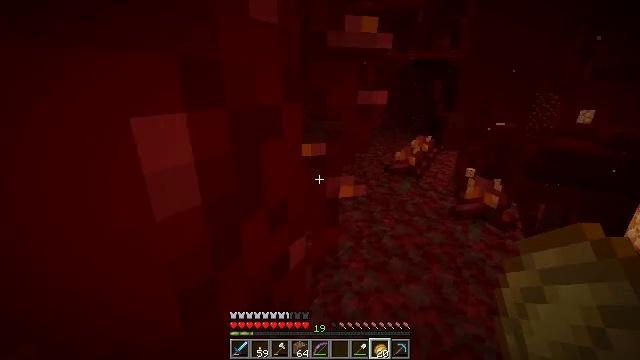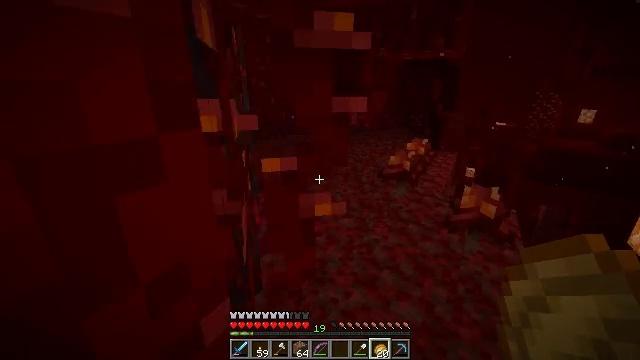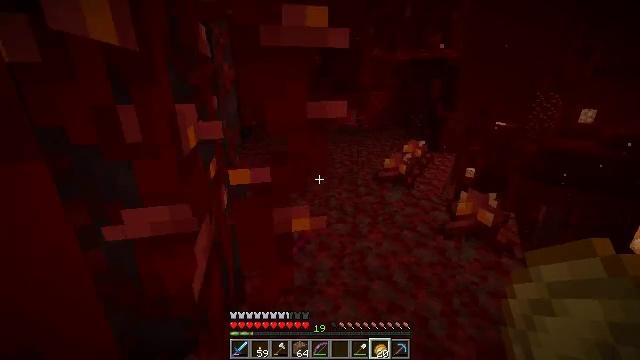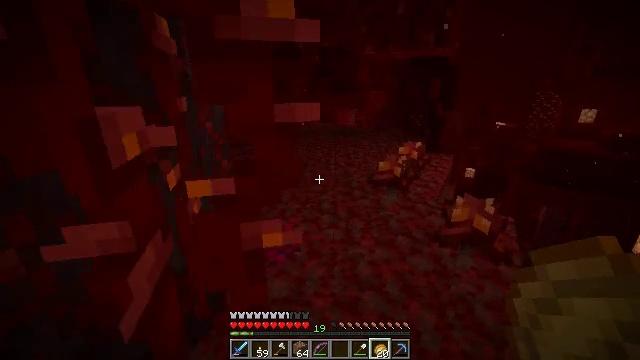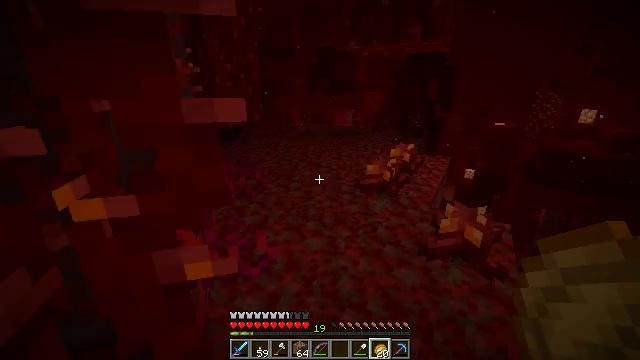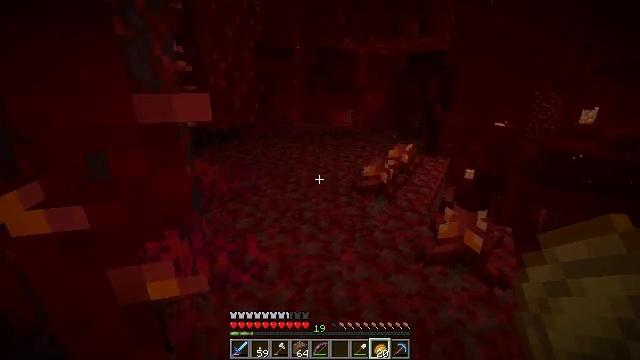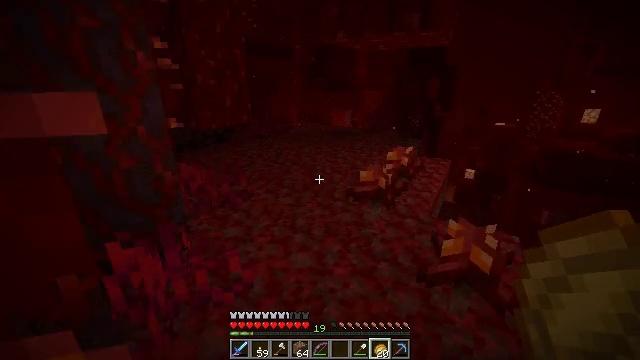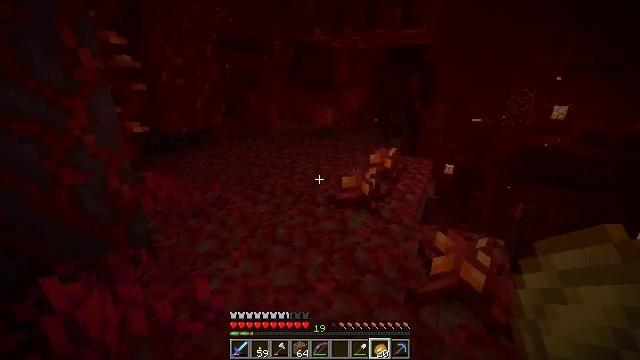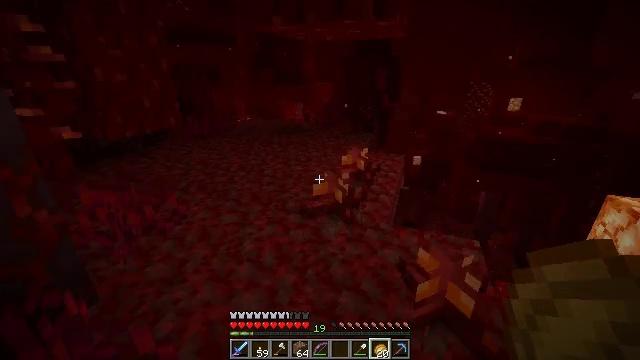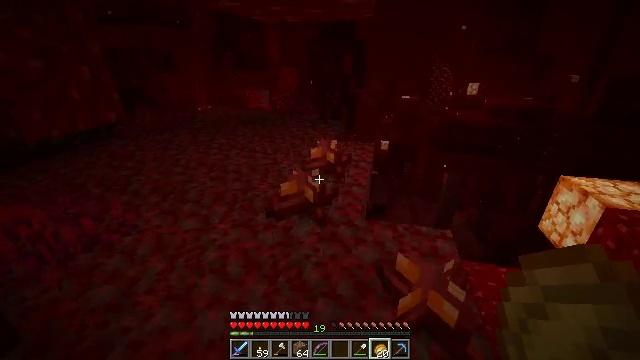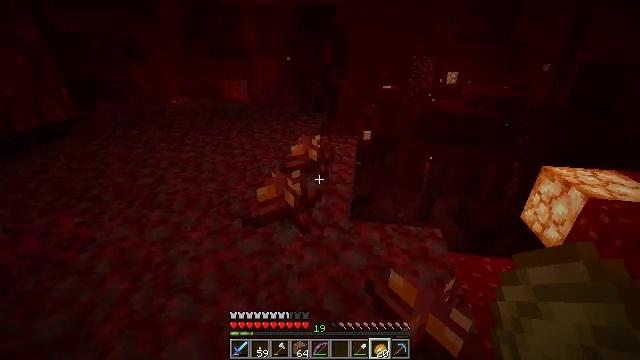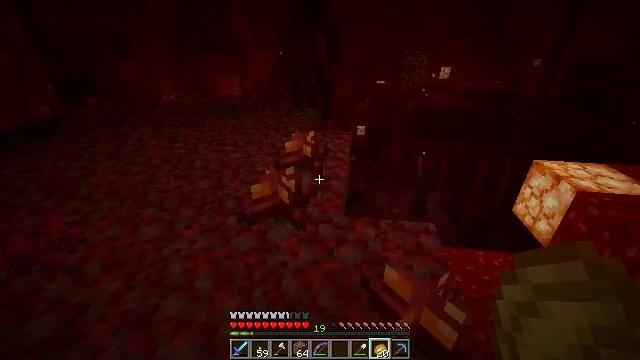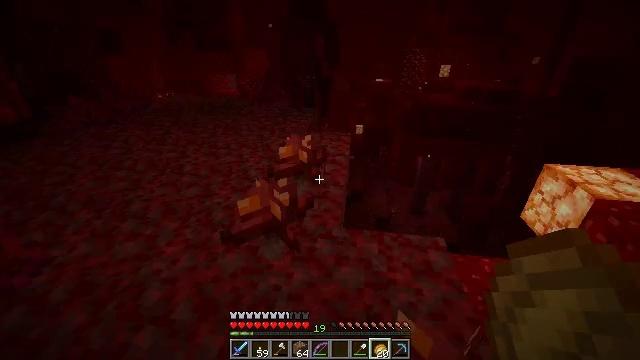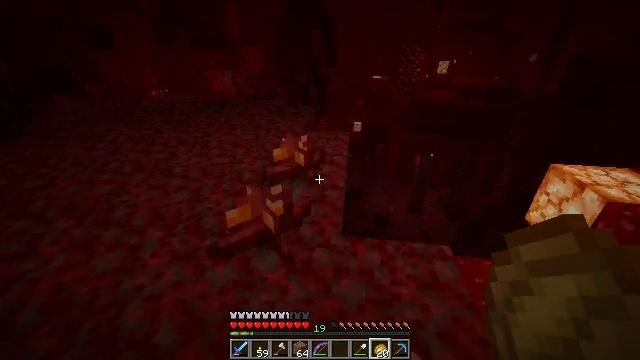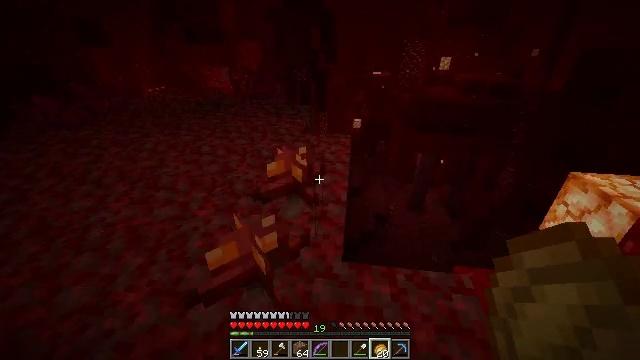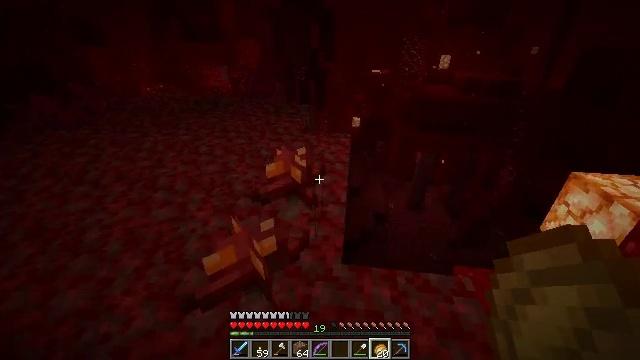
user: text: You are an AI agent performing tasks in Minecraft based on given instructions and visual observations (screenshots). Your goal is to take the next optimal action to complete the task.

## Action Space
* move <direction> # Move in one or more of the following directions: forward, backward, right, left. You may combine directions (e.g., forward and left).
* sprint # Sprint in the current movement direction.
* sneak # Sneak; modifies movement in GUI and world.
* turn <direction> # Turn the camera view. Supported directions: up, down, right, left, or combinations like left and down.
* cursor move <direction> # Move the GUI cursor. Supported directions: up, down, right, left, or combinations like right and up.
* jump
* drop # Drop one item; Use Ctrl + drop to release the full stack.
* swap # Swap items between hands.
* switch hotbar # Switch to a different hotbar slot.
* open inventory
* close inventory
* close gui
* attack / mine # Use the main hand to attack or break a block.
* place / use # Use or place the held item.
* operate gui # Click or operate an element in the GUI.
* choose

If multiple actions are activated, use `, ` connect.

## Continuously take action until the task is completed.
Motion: motion action
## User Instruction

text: Break the crimson roots in the Nether.
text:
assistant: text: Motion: move forward and move right
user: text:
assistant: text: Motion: move forward and move right
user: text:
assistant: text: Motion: move forward and move right
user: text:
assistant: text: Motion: move forward and move right
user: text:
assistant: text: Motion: move forward
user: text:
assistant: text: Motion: move forward
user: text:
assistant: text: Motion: move forward, turn right
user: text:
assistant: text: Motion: move forward, turn right and down
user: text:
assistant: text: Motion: move forward, turn right and down
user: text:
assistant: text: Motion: move forward, turn right and down
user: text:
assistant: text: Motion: move forward, turn right
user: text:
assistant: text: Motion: move forward
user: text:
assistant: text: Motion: move forward
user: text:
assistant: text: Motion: move forward
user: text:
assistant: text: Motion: move forward
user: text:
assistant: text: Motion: move forward
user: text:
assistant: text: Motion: move forward
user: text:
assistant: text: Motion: move forward and move left
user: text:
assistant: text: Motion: move forward and move left
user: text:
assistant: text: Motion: move forward and move left
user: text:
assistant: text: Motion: move forward and move left
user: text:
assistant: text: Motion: move forward and move left
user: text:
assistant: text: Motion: move forward and move left
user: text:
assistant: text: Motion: move forward
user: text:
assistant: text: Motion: move forward
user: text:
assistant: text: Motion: move forward
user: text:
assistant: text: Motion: move forward
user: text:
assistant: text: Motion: move forward
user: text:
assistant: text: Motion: move forward, turn left
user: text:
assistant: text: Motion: move forward